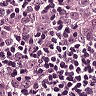
Metastatic tissue present: yes